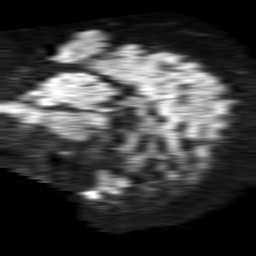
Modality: TRACE
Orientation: sagittal
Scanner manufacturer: philips
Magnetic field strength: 1.5 T
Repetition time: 4.6 s
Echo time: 0.08517 s